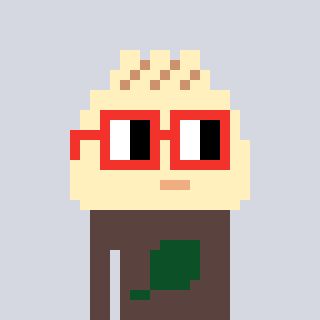
a pixel art character with square red glasses, a porkbao-shaped head and a darkbrown-colored body on a cool background